Question: I have created a new empty dialog to test the code <URL> but I see that this line produces 'false':
'''
bool b = m_FirstToolbar.LoadToolBarEx(IDR_MAINFRAME, tbi, TRUE);
'''
and this is the resources of my project:

please help me. this is the third question that I ask today about toolbars on an MFC dialog based application.
<URL>
<URL>
and I have read many questions on this site and also studied lots of pages on the web. finally I came to the point to use 'CMFCToolBar' class instead of 'CToolbar' to support 32bit 24x24 icons for the toolbar but none of the pages helped really and I haven't still seen the toolbar at top of my dialog.
## thanks.I'd be glad to here your answers.
this is my project's Resource.h file
'''
//{{NO_DEPENDENCIES}}
// Microsoft Visual C++ generated include file.
// Used by InitialJobProject2.rc
//
#define IDM_ABOUTBOX 0x0010
#define IDD_ABOUTBOX 100
#define IDS_ABOUTBOX 101
#define IDD_INITIALJOBPROJECT2_DIALOG 102
#define IDR_MAINFRAME 128
#define IDB_BITMAP1 130
#define IDR_TOOLBAR1 132
#define IDI_ICON1 135
#define IDC_NewBtnTbr 135
#define IDC_ZoomInBtnTbr 136
#define IDC_ZoomOutBtnTbr 137
#define IDI_ICON2 138
#define IDC_PanBtnTbr 138
#define IDC_TXTDataFile 1001
#define IDC_EDTDataPath 1002
#define IDC_BTNBrowse 1003
#define IDC_RICHEDTHeader 1005
#define IDC_OPENGL 1009
// Next default values for new objects
//
#ifdef APSTUDIO_INVOKED
#ifndef APSTUDIO_READONLY_SYMBOLS
#define _APS_NEXT_RESOURCE_VALUE 139
#define _APS_NEXT_COMMAND_VALUE 32776
#define _APS_NEXT_CONTROL_VALUE 1010
#define _APS_NEXT_SYMED_VALUE 104
#endif
#endif
'''
I don't know how the numbers are set? and how should I compute the number to assign to the new ID?
what's the difference between '_APS_NEXT_RESOURCE_VALUE','_APS_NEXT_COMMAND_VALUE','_APS_NEXT_CONTROL_VALUE' and '_APS_NEXT_SYMED_VALUE'?
and if I assign the number 1010 to the new ID then what should I write in front of '_APS_NEXT_CONTROL_VALUE'?
and one more question that rose up is this one:
## I have used the MFC/C++ Helper Class for Window Resizing from codeproject to anchor controls of dialog to it. This class uses ID of controls. and I have added a COpenGLControl from codeguru for Setting Up OpenGL in an MFC Control which does not need ID in its constructor but since it is derived from CWnd class,it has a function setHelpIDCould I add this way anIDM,IDB,IDD,IDR,IDS,IDI or IDC (I don't know which one please help me how to choose between themand then assign this ID through functionsetHelpIDto the instance of the classCOpenglControl? and then use this ID to hook the openGL window to the main window through classCWndResizer'?
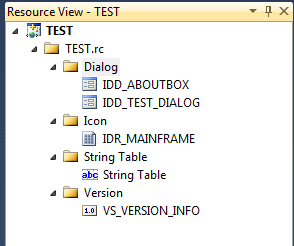
Answer: I'm not familiar with loading toolbars into a dialog, but you need to create a Toolbar resource with an ID (I would not use 'IDR_MAINFRAME' myself since it is confusing and you may need multiple toolbars) and use this ID in 'LoadToolBarEx'; the toolbar would contain buttons with their own images and IDs. You will need a 'ON_COMMAND' and 'ON_UPDATE_COMMAND_UI' in your message map to enable/disable the buttons and to respond to the button clicks.
<URL> mentions that your dialog needs to be derived from 'CDialogEx' instead of 'CDialog'.
There's very little clear documentation on the MFC Featurepack Controls (like CMFCToolbar), this <URL>.
Some more info in ths <URL>.